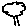
Label: tree